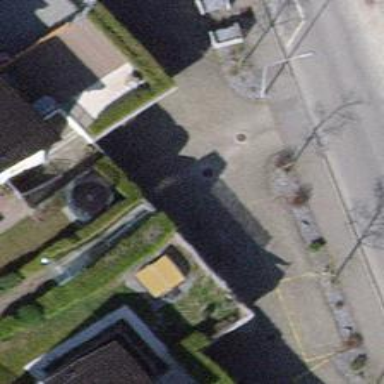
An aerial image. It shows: Concrete steps.